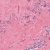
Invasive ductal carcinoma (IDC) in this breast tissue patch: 0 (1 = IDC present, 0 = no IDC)